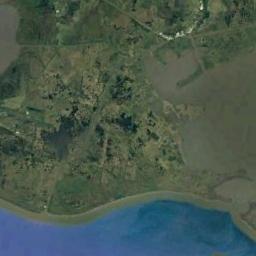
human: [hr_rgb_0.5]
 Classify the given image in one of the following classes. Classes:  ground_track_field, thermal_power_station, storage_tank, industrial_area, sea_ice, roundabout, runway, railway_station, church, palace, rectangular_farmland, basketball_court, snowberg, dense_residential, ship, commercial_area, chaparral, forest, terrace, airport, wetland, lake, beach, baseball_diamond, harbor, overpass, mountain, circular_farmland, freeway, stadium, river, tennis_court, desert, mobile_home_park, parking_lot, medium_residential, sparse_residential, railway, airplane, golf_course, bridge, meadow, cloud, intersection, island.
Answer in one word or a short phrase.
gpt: wetland